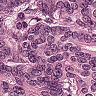
Metastatic tissue present: yes